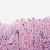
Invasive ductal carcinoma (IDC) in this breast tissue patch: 1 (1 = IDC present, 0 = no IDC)